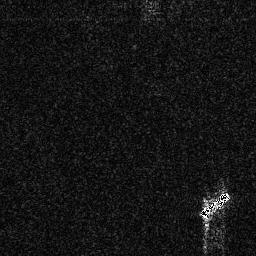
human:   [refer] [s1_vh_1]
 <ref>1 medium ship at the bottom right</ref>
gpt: <box>[[77, 73, 89, 85, 0]]</box>